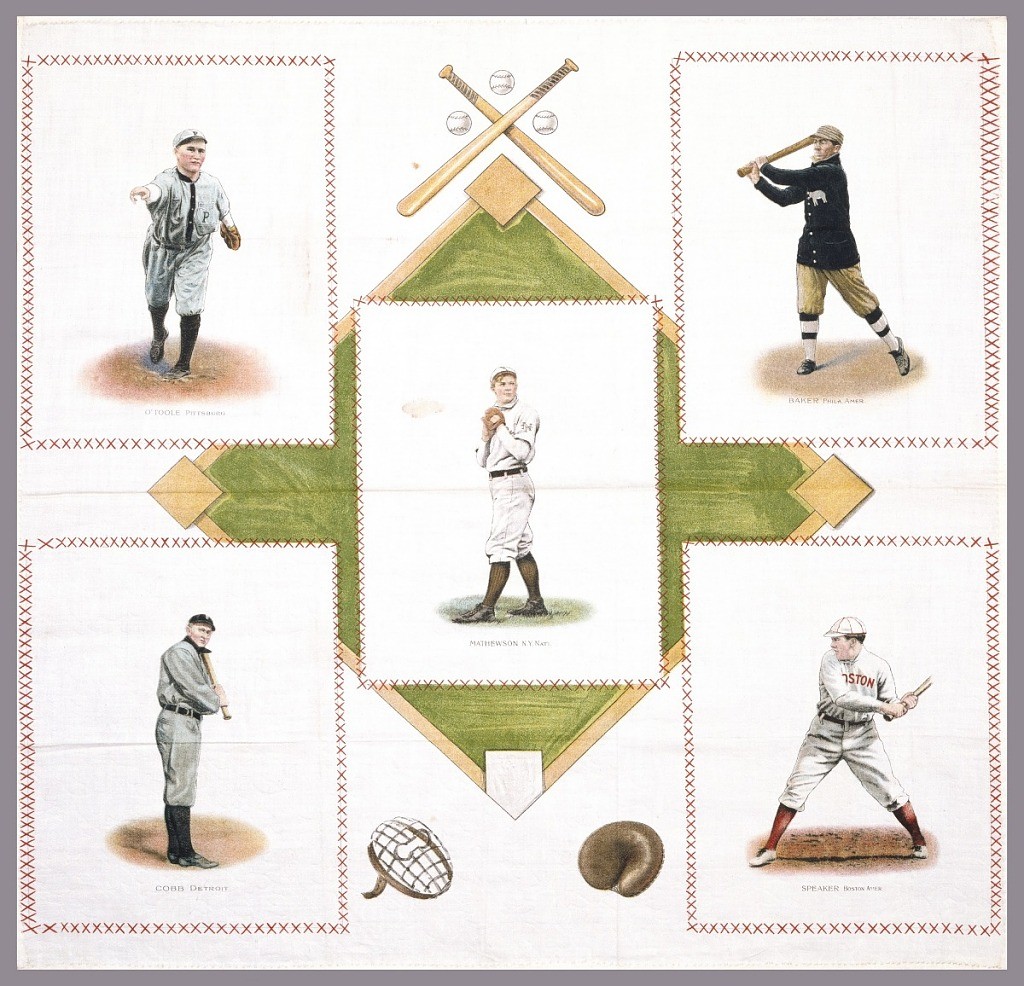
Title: Souvenir square
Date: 1912
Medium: cotton Technique: 4\1 satin printed by chromolithography and embossed Label: cotton satin printed by chromolithography and embossed
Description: Square souvenir panel with baseball players in rectangles superimposed over a baseball diamond with crossed bats and baseballs at the top, and a catcher's mask and glove at the bottom. The five baseball players are Christy Mathewson, John Franklin "Home Run" Baker, Tris Speaker, Ty Cobb and Marty O'Toole. Each rectangle is printed with a red cross stitch in imitation of embroidery.